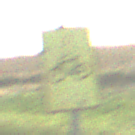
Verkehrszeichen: RadverkehrOhnePfeilsymbol
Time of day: SunriseSunset
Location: Outdoor (Nature)
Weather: Clear
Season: NotSpecified
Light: Natural